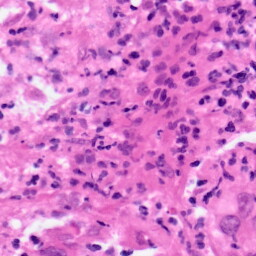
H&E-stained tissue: Pancreatic